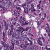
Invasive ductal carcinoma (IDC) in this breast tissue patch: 1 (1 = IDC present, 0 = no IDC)